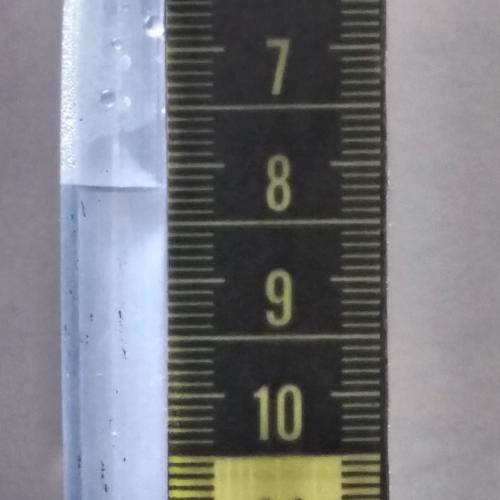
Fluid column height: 8.2 cm